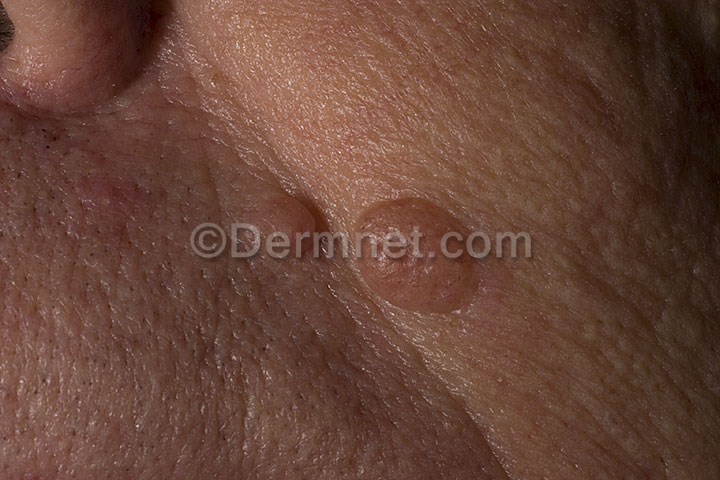
Disease: Melanoma Skin Cancer Nevi and Moles